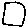
Label: square